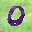
Label: 0